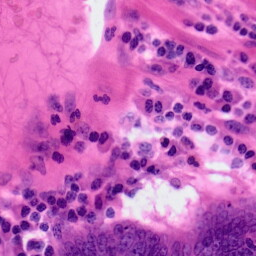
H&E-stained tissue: Colon